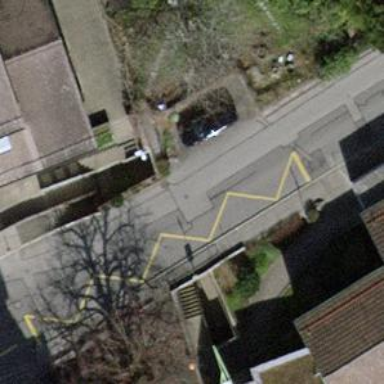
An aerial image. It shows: Public transport stop position.